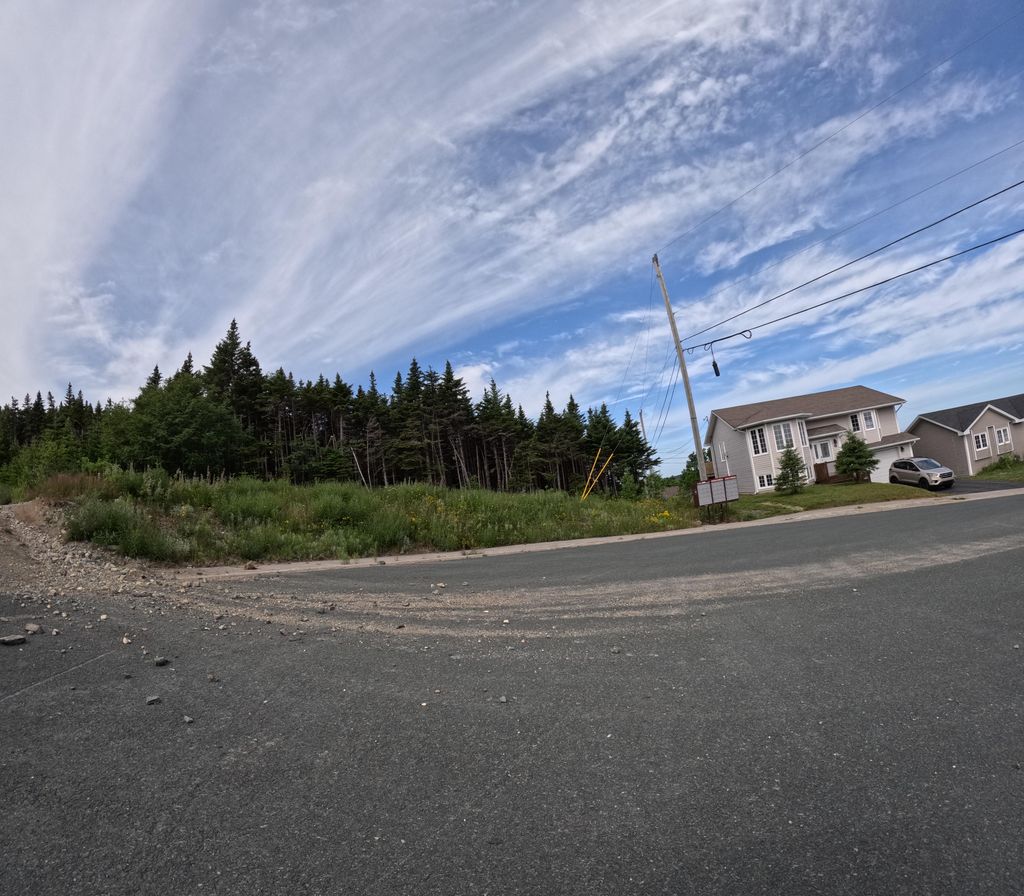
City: st_johns